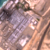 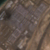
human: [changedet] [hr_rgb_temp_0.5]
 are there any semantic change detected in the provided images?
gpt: Nothing has changed.